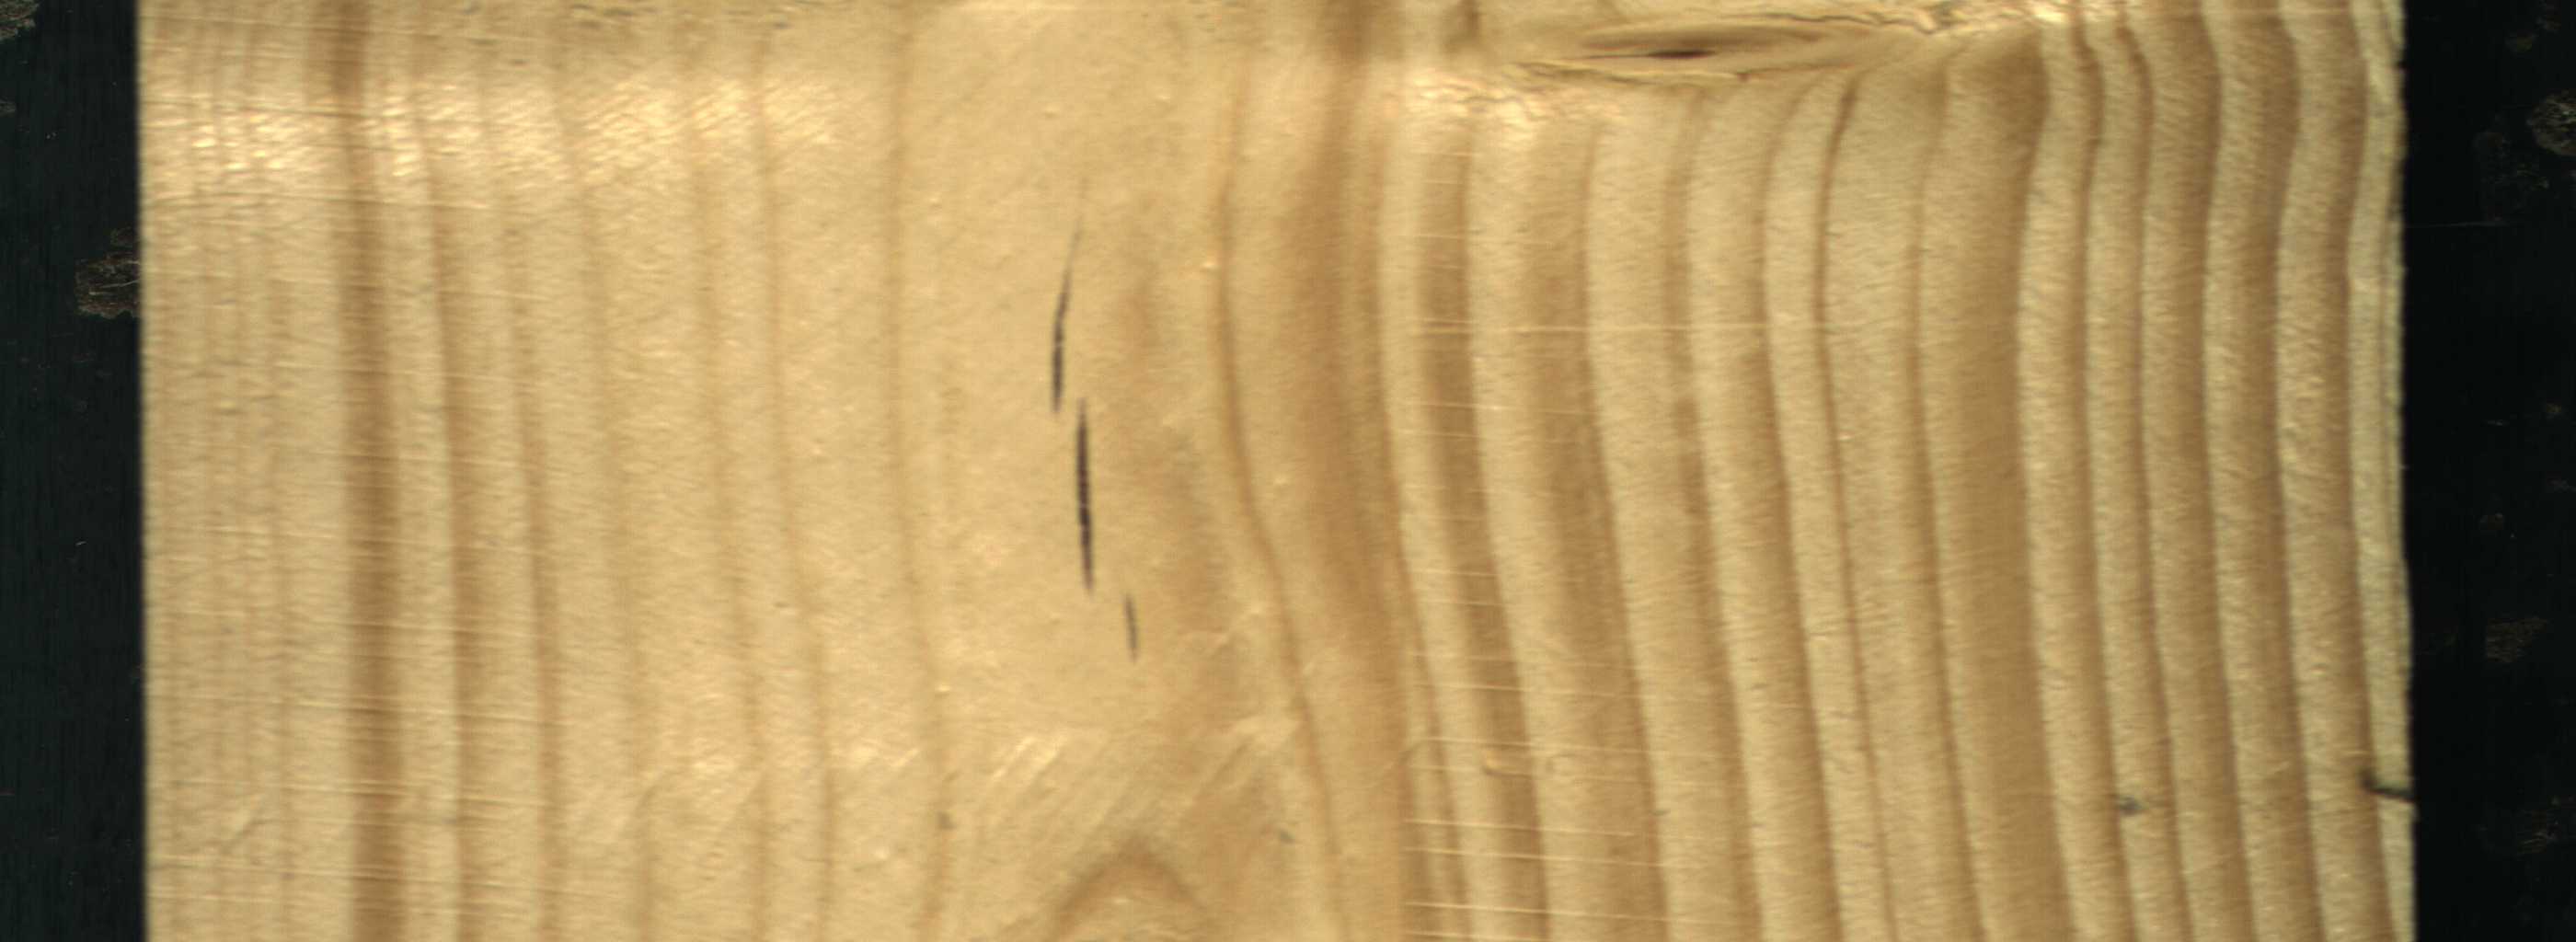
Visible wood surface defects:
resin
resin
resin
Live_Knot